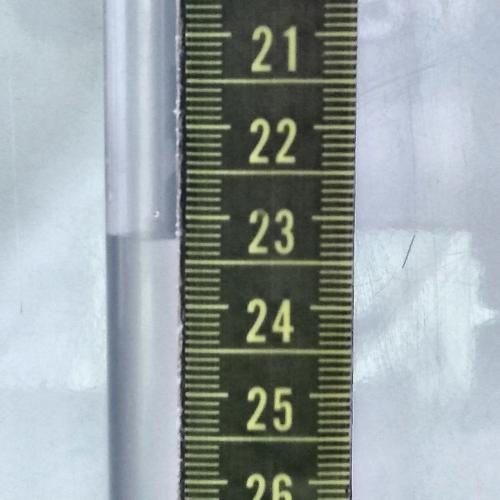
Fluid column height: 23.3 cm